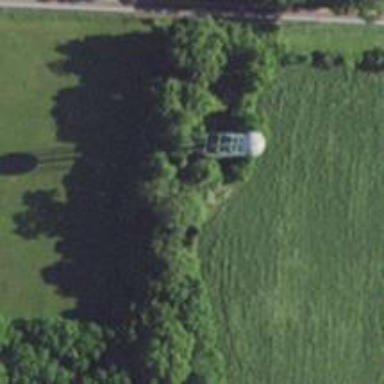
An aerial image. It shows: Water tower that is man-made.